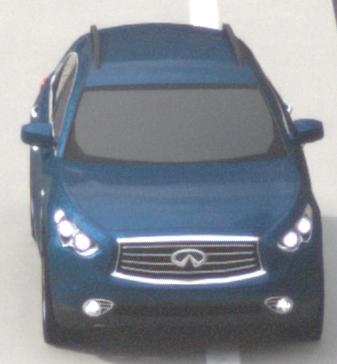
Make: Infiniti
Model: FX 37
Detailed model: FX (S51)
Model produced from: 2012/07
Model produced until: 2013/10
Doors: 5
Color: blue
Road condition: dry road
Daytime: morning or afternoon
Contrast: low contrast